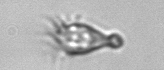
Label: Paratontonia_gracillima